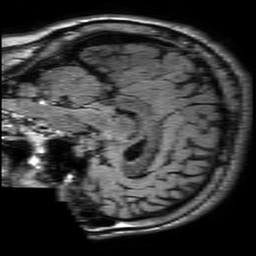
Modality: FLAIR
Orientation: sagittal
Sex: male
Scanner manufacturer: philips
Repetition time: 11 s
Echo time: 0.125 s